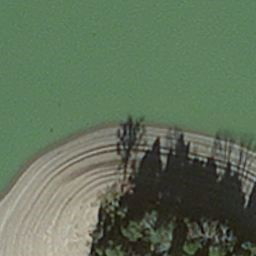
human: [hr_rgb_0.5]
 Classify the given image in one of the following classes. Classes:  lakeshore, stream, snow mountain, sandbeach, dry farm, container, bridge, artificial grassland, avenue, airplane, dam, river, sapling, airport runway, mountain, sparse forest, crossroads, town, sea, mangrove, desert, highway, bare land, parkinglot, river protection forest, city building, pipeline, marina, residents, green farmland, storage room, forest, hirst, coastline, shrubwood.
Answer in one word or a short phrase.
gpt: hirst